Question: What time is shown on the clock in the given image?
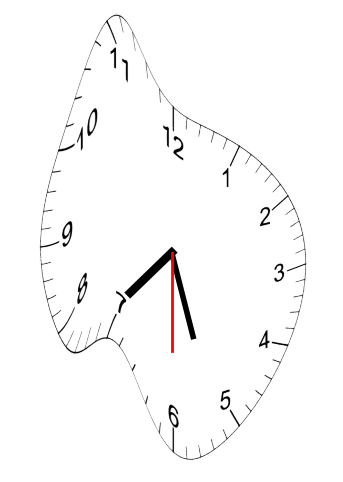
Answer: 07:26:30